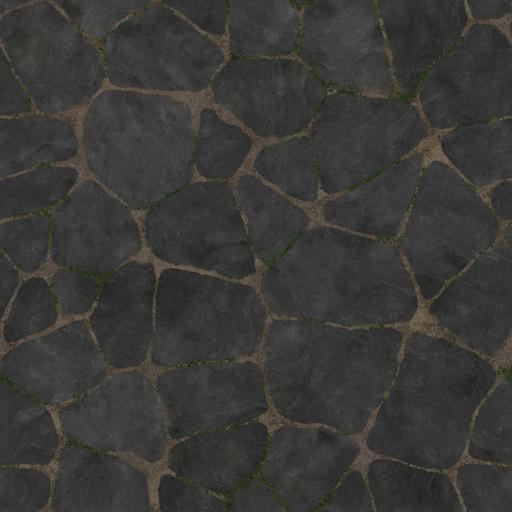
Tags: black dark old random tiled tiles